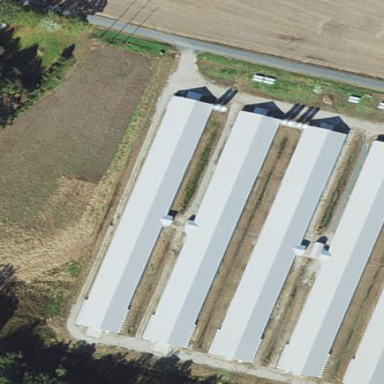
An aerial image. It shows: Farm auxiliary building.